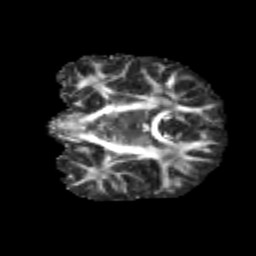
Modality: FA
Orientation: coronal
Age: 10
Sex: female
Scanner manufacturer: siemens
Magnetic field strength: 3 T
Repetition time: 3.8 s
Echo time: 0.07 s